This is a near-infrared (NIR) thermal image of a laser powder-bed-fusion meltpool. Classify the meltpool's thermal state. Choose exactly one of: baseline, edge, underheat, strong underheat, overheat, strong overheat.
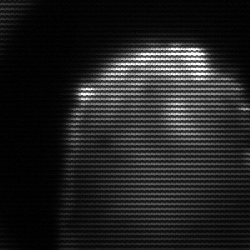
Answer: edge